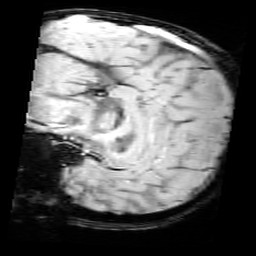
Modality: SWI
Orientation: sagittal
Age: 12
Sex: male
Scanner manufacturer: siemens
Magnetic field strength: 3 T
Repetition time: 0.027 s
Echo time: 0.02 s